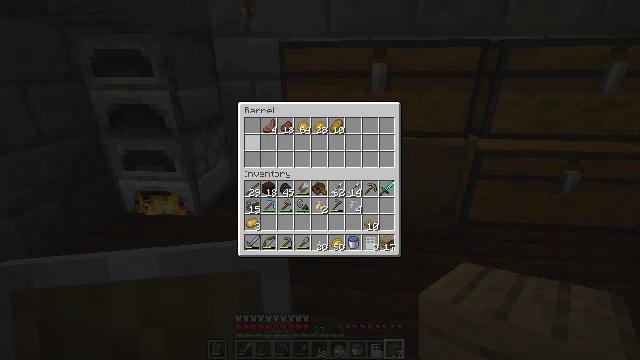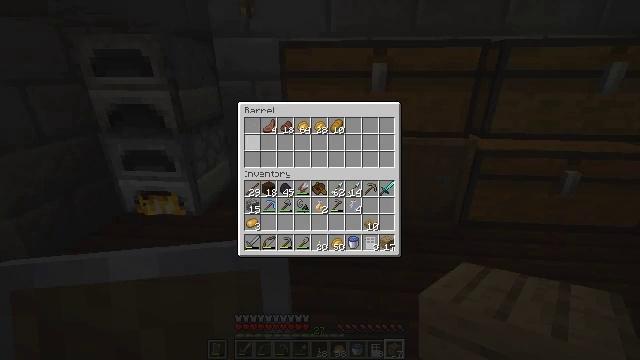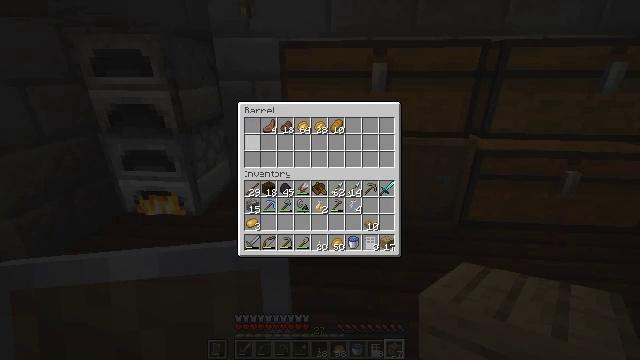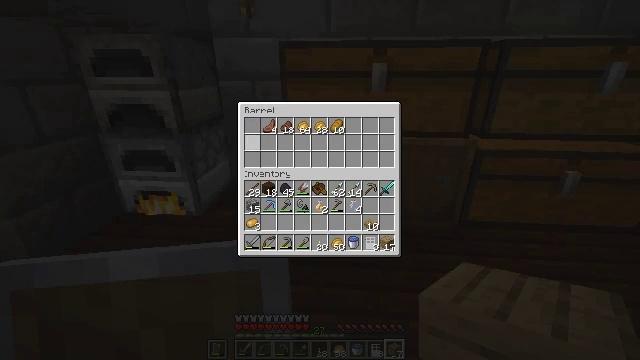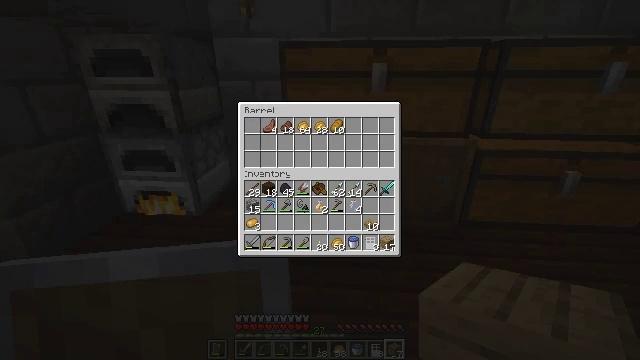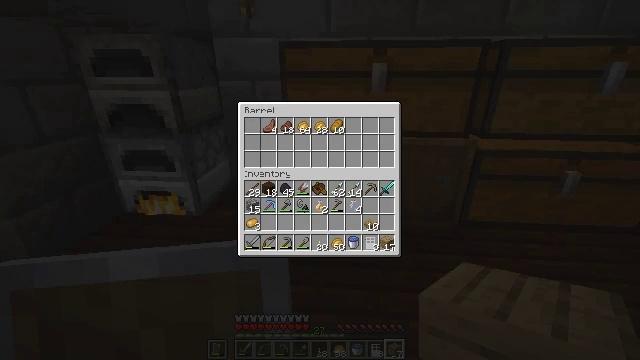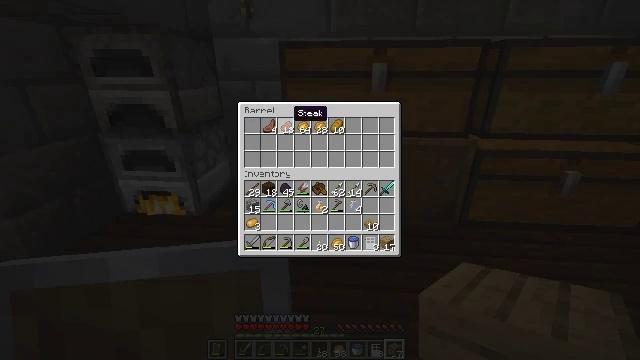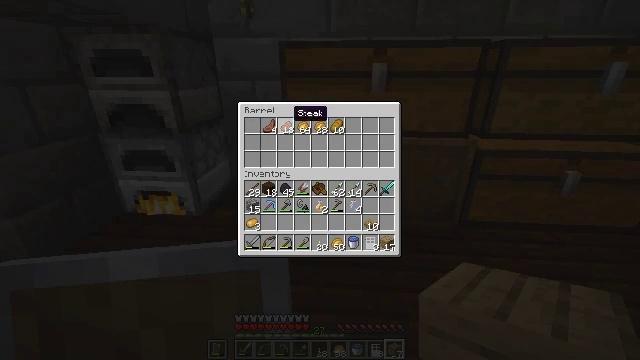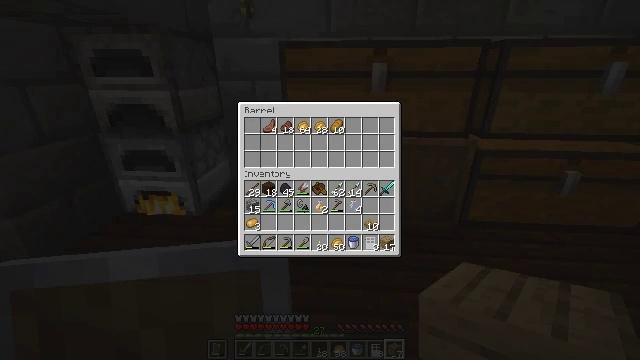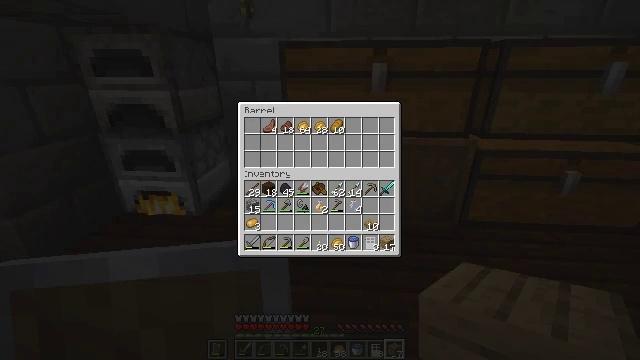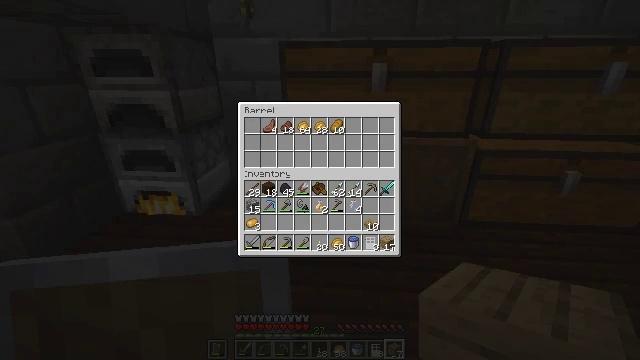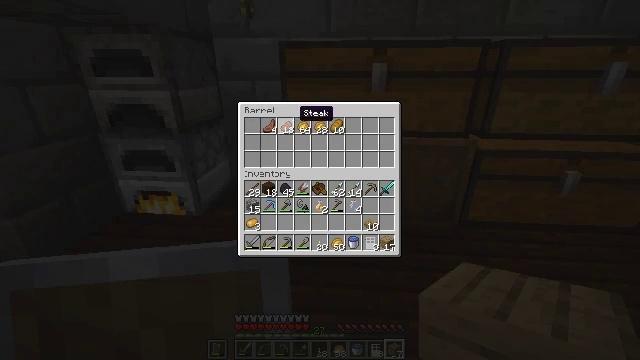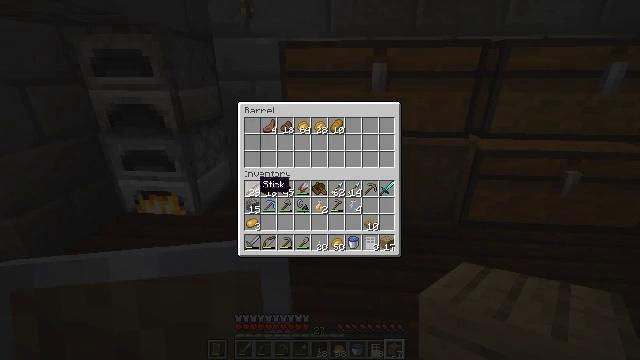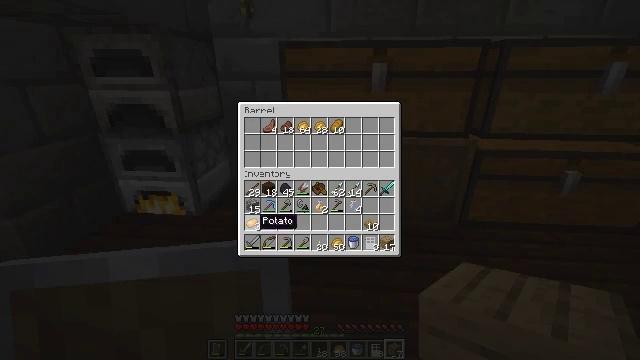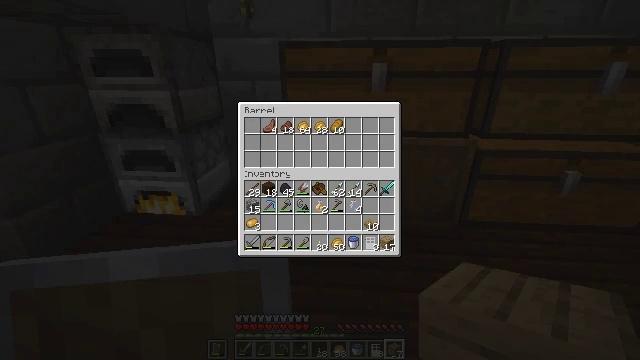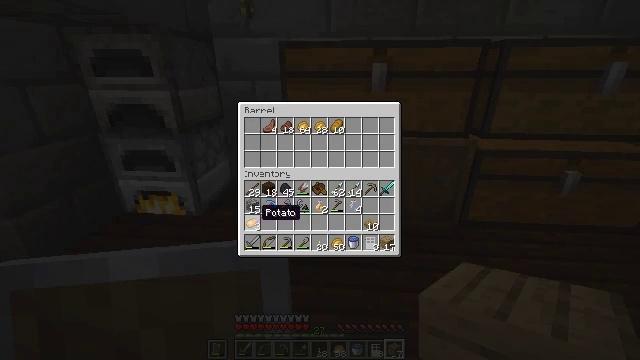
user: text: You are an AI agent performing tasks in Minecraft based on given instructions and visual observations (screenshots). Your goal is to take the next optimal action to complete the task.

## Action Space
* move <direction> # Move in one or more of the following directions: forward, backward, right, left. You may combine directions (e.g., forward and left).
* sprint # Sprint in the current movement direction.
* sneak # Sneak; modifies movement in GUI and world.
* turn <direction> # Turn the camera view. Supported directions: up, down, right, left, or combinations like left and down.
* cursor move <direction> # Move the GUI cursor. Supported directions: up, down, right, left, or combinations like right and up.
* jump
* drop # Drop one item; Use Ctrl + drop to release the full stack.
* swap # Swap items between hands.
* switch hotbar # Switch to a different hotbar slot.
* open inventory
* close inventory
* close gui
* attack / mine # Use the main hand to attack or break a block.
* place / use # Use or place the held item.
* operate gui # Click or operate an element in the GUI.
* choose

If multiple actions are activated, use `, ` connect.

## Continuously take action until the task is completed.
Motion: motion action
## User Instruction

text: Make a barrel from materials in the crafting table.
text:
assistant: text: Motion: no_op
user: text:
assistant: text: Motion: no_op
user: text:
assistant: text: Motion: no_op
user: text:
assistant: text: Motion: turn left and up
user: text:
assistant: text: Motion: turn right and up
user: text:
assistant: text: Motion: turn right and down
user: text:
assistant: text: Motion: no_op
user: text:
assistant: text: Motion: turn right and up
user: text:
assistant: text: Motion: no_op
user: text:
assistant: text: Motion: no_op
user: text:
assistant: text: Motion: turn left and down
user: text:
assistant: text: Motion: turn left and down
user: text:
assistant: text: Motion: turn down
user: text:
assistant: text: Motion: sneak
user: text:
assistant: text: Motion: sneak, turn up
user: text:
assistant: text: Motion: sneak, attack / mine
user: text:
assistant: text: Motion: sneak, attack / mine
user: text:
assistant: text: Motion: sneak
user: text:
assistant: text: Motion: sneak
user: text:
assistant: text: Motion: sneak, turn right
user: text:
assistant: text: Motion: turn right
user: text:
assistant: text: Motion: no_op
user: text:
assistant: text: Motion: no_op
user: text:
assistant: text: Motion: no_op
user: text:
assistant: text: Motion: turn right and up
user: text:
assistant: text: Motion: turn right and up
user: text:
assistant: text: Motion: turn right and up
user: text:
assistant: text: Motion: turn right and up
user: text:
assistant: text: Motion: turn right and up
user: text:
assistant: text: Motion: turn right and up